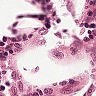
Metastatic tissue present: no